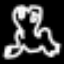
Label: frog